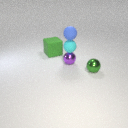
small purple metal sphere in front of large green rubber cube